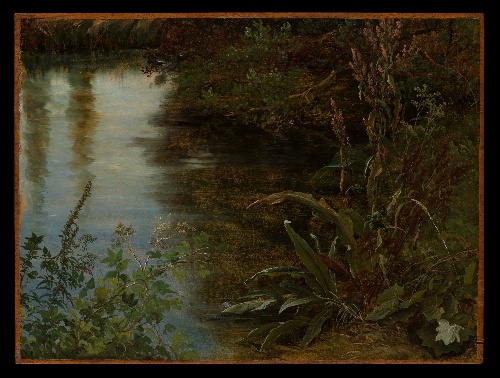
Title: Study of Water and Plants
Artist: Thomas Fearnley
Artist bio: Norwegian, Frederikshald 1802–1842 Munich
Date: 1837
Object type: Painting
Classification: Paintings
Medium: Oil on paper, laid down on wood
Dimensions: 15 3/8 × 20 1/2 in. (39 × 52 cm)
Department: European Paintings
Credit line: Gift of Christen Sveaas, in celebration of the Museum's 150th Anniversary, 2020
Accession year: 2020
Repository: Metropolitan Museum of Art, New York, NY